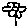
Label: flower